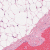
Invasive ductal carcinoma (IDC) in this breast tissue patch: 0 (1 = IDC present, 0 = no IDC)